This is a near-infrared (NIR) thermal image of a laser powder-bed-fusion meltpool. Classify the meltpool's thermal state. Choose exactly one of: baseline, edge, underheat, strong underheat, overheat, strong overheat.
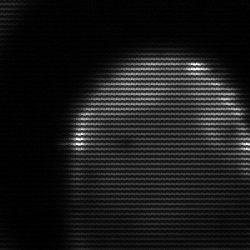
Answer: edge